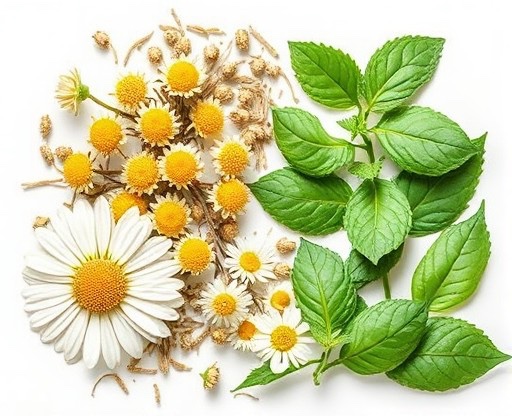
Category: Get Well